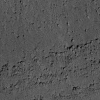
Atmospheric dust classification: not_dusty